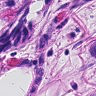
Metastatic tissue present: yes